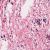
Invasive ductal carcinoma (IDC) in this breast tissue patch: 0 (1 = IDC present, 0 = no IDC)